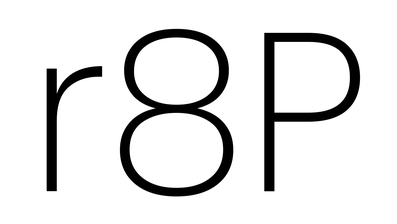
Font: Poppins-ExtraLight